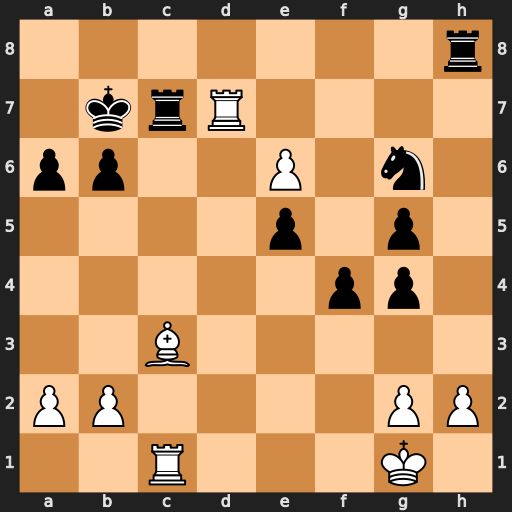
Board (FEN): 7r/1krR4/pp2P1n1/4p1p1/5pp1/2B5/PP4PP/2R3K1
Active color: w
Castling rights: -
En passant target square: -
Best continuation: Rxc7+ Kxc7 Bxe5+